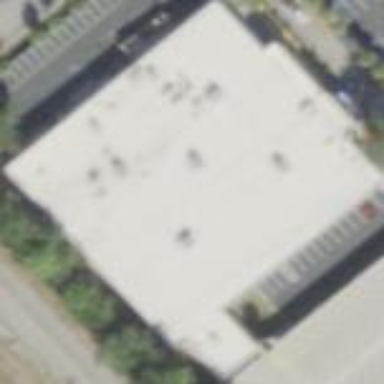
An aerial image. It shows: Building that houses bowling alley.